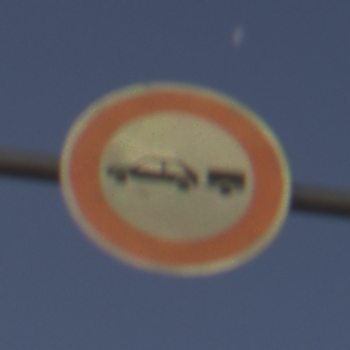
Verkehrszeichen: VerbotPersonenkraftwagenMitAnhaenger
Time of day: SunriseSunset
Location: Outdoor (RoadRail)
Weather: Clear
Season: NotSpecified
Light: Natural